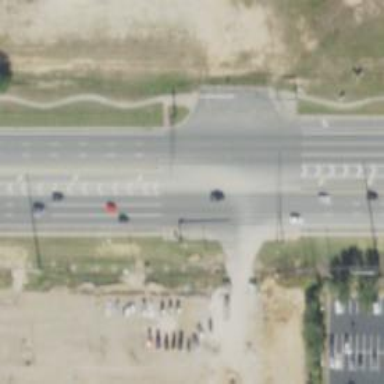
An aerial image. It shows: Asphalt trunk highway.